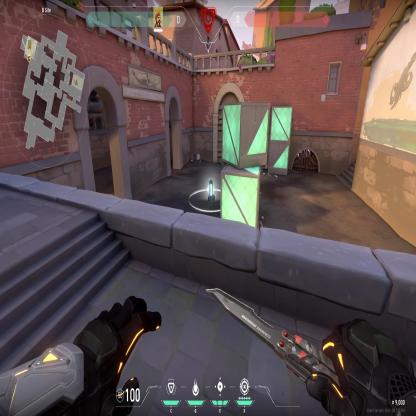
Label: planted spike